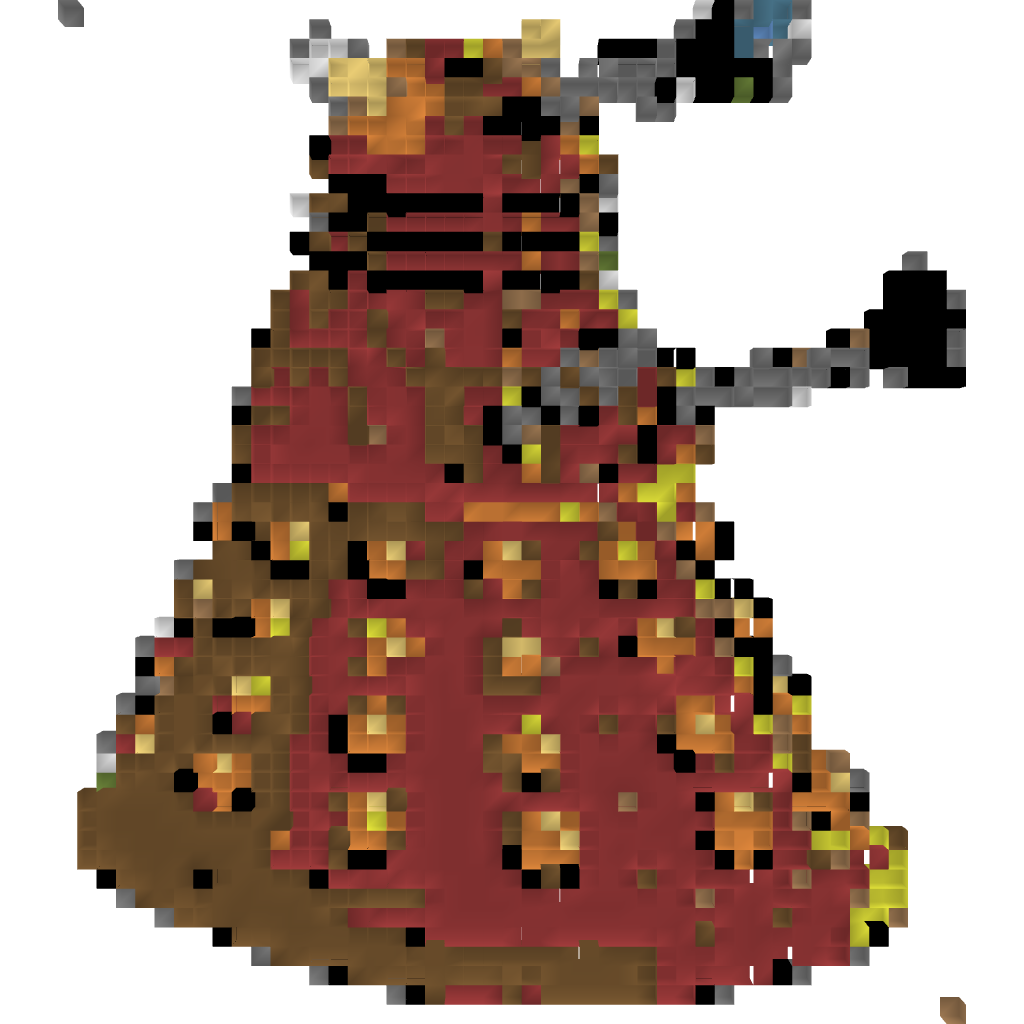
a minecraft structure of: Dalek Pixel Art high quality